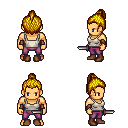
a pixel art fantasy rpg character, male body template, human, tanned skin, white pirate shirt, magenta pants, blonde short topknot hairstyle, leather bracers, brown shoes, dagger, four views (front, back, left, right), 2x2 character sprite sheet, small pixel art, hard edges, no anti-aliasing